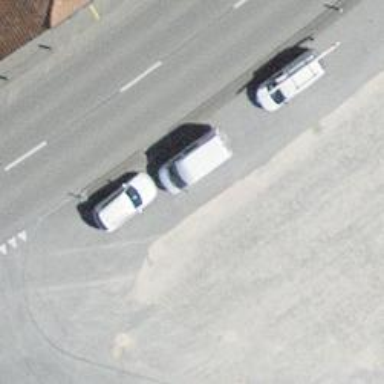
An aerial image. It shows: Bus stop along the road.